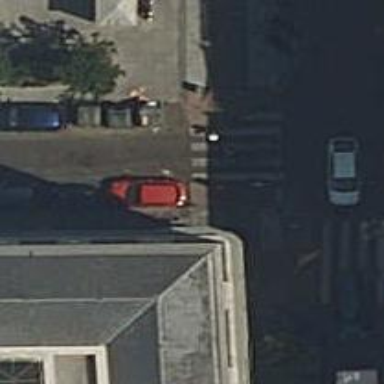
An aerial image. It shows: Uncontrolled zebra crossing on the road.